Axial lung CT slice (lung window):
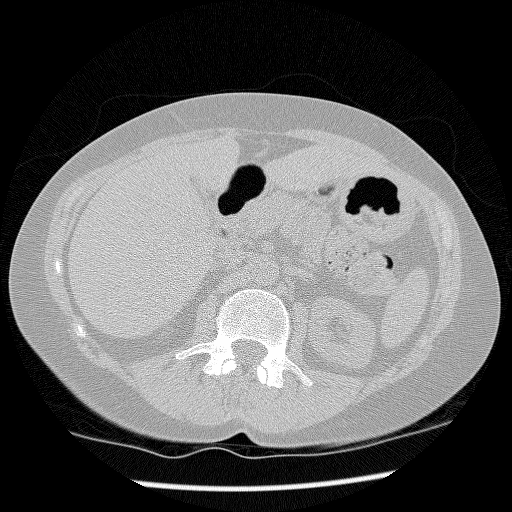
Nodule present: no